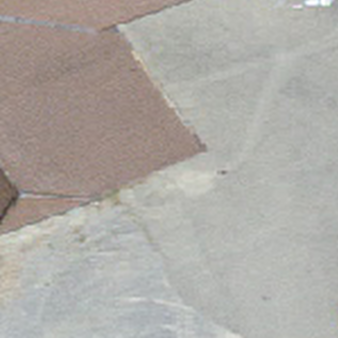
Label: other